Brain MRI, t2w sequence, axial 2D slice.
Patient: age 30, sex M, weight 95 kg, height 1.95 m
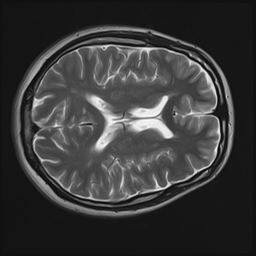